Field crop: maize
Growth stage: 2
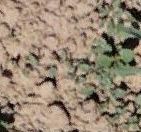
Species: convolvulus